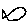
Label: fish